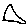
Label: triangle